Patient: sex M, age 68
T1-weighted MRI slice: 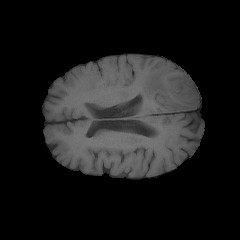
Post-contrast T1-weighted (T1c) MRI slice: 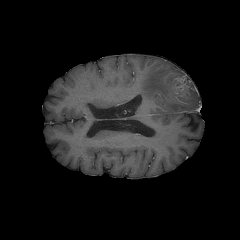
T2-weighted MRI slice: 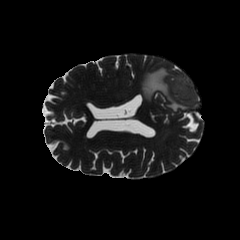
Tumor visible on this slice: yes
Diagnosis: Glioblastoma, IDH-wildtype
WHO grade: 4